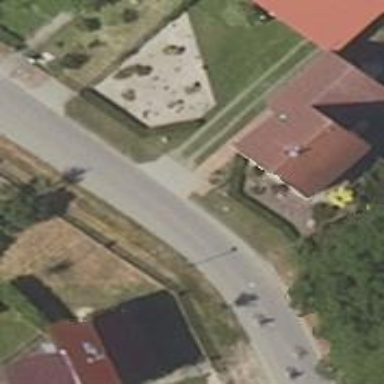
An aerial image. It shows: Residential road with asphalt surface.